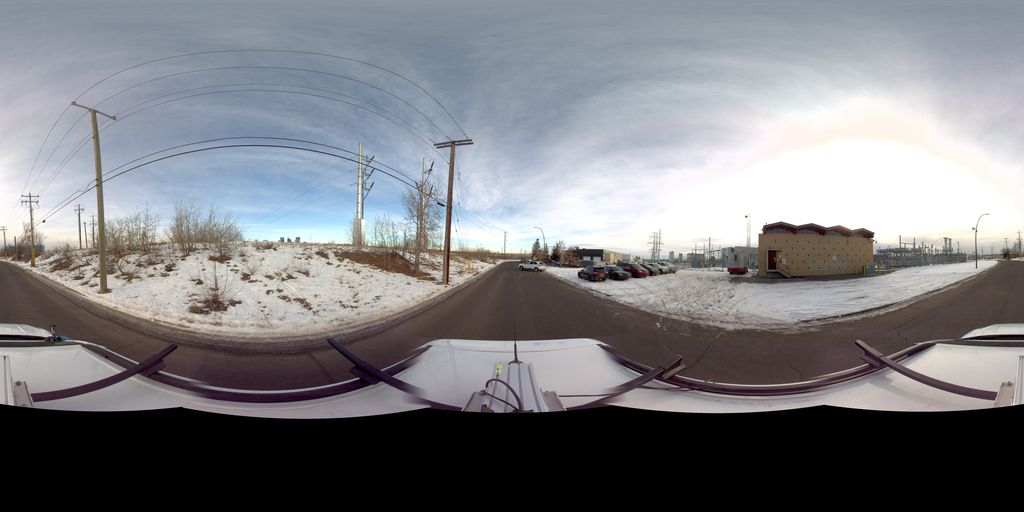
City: calgary